Interaction volume radius: 10 \u00c5
Interaction volume height: 20 \u00c5
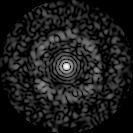
Disorder parameter: 0.7718